Question: I have an asp.net application that is entirely in the Dutch language (Culture and UICulture) This is set in the header of the aspx:
'''
<%@ Page Language="vb" AutoEventWireup="false" UICulture="nl" Culture="nl-NL" CodeBehind="CSSSR_BlokjesSchema.aspx.vb" EnableEventValidation="false" Inherits="CS_SSR_RAIO.CSSSR_BlokjesSchema" %>
'''
This workes perfectly, but not for the Ajax calendar extender. In that component, the dates and month names are still displayed in English.

What am i forgetting?? What setting in Ajax makes my calendar use the Culture i set?
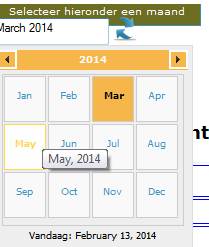
Answer: I found it myself
The toolkit scriptmanager needs to be explicitly told that is has to use localisation:
'''
<ajaxControlToolkit:ToolkitScriptManager ID="ToolkitScriptManager1" EnableScriptGlobalization="true" EnableScriptLocalization="true" runat="server" CombineScripts="true"></ajaxControlToolkit:ToolkitScriptManager>
'''
After i changed this, the calendar was showing the date descriptions in Dutch